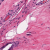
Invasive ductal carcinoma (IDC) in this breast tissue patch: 0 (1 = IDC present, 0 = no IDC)